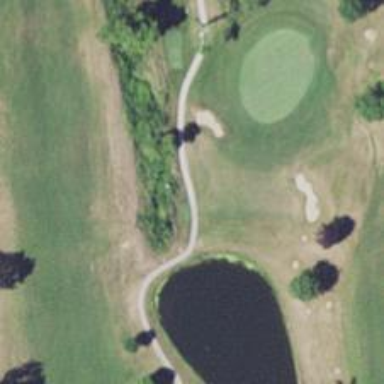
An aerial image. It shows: Pathway for golfing.